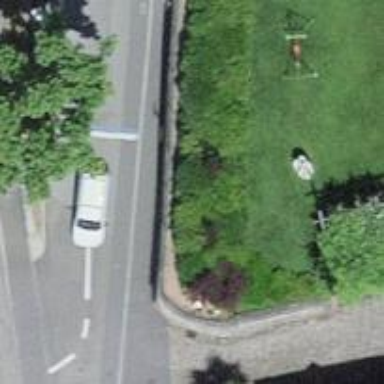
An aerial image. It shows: Guidepost mounted on pole.